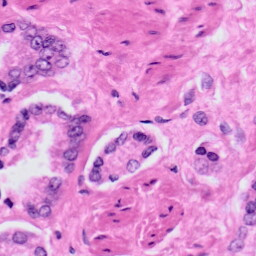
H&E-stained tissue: Prostate